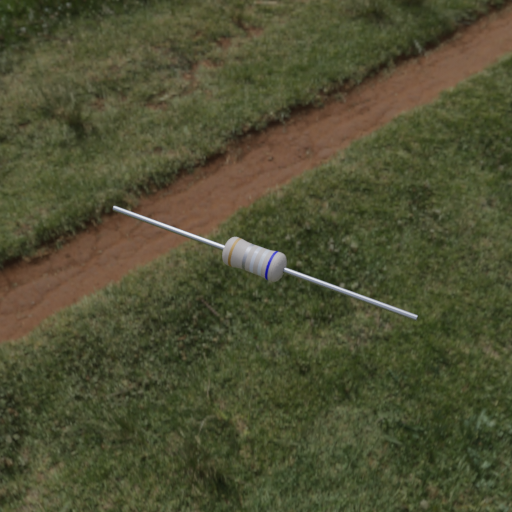
Resistor colour bands (in order): gold, silver, white, white, blue